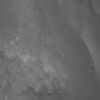
Label: not_dusty